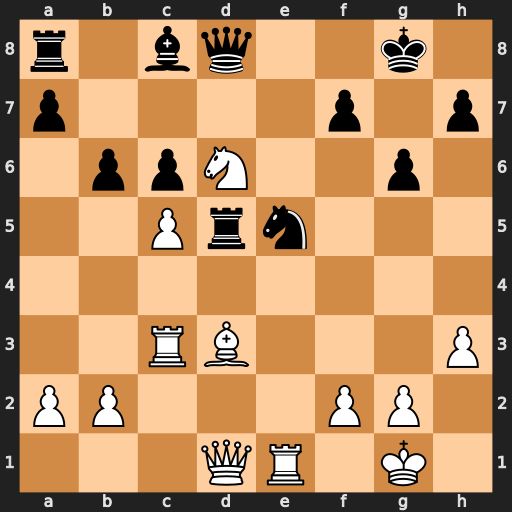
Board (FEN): r1bq2k1/p4p1p/1ppN2p1/2Prn3/8/2RB3P/PP3PP1/3QR1K1
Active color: w
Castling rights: -
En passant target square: -
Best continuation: f4 Rxd3 Rxd3 Nxd3 Re8+ Qxe8 Nxe8